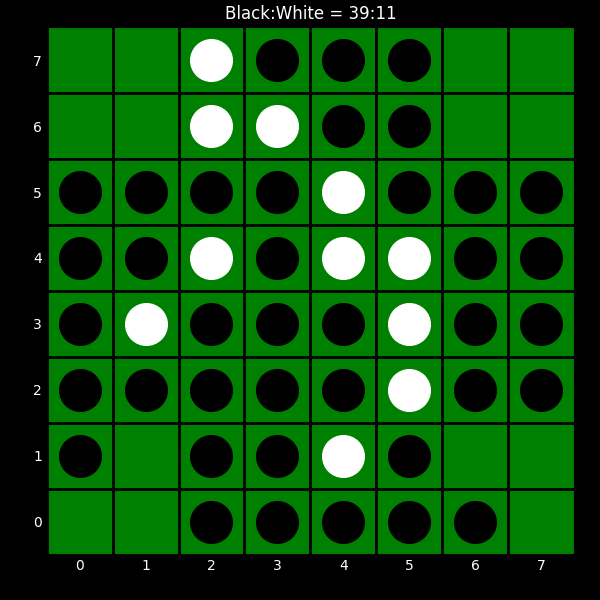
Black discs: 39
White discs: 11